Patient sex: F
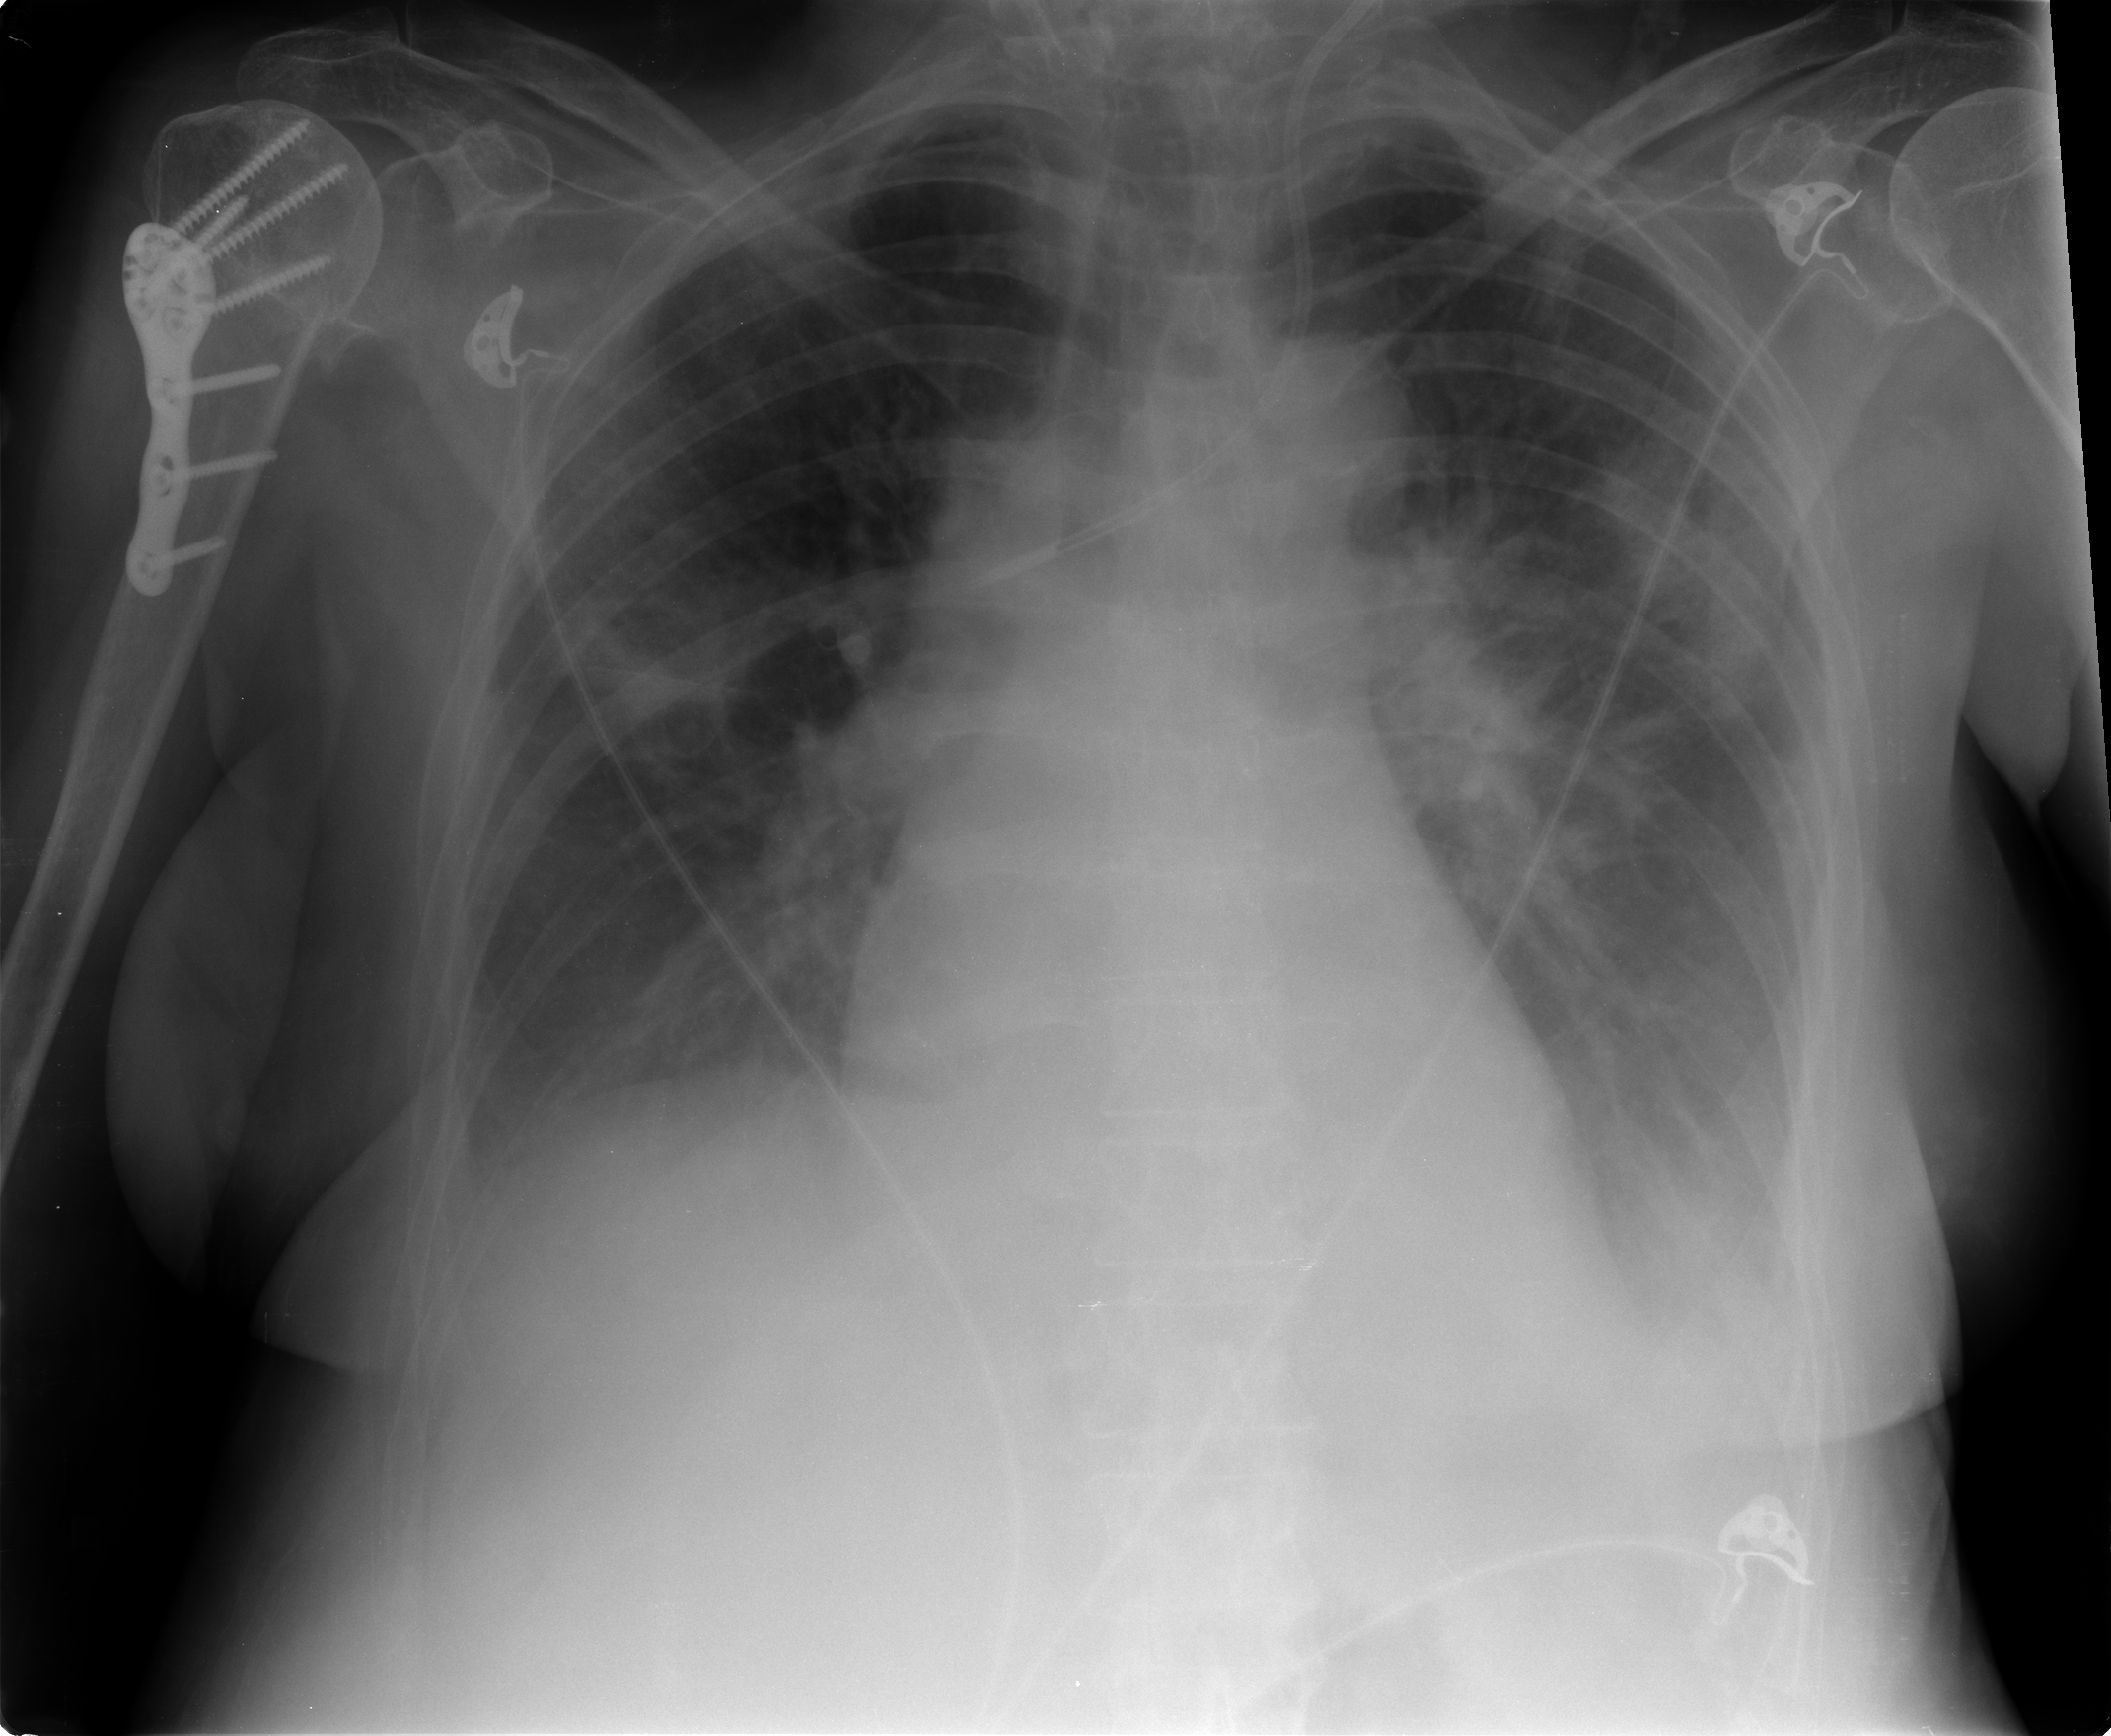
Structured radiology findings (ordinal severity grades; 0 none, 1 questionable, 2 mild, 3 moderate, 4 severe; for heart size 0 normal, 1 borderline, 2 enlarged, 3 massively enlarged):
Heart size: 0
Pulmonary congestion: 3
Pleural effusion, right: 1
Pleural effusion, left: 2
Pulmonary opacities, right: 2
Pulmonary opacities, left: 2
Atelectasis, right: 2
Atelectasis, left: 2